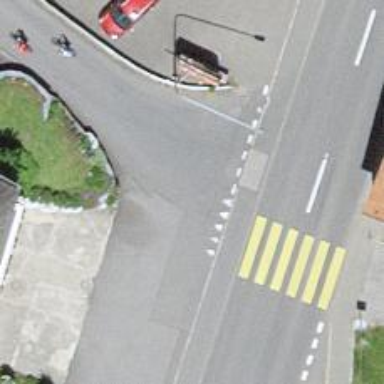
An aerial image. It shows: Road with "give way" sign.